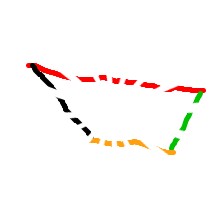
Shape: trapezoid